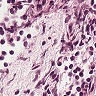
Metastatic tissue present: no